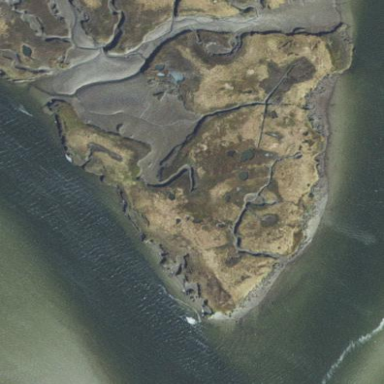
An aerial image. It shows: Island in saltmarsh wetland.